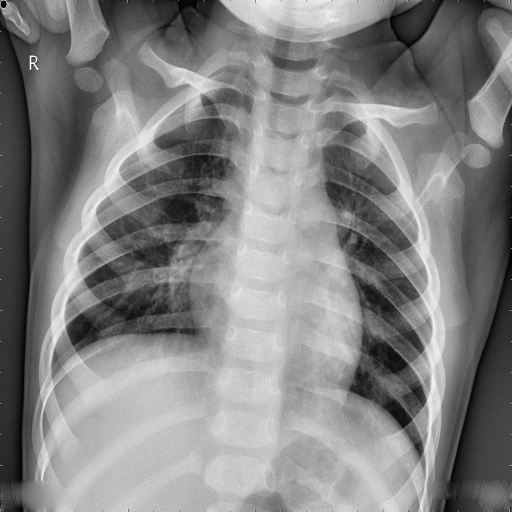
Finding: NORMAL